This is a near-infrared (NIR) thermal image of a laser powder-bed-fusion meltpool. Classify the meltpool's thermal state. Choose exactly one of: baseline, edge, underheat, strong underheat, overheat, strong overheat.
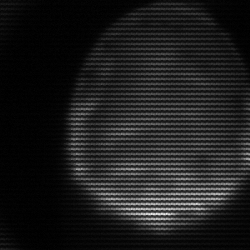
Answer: edge